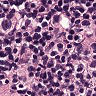
Metastatic tissue present: yes